Question: Is there a standard implementation or library that provides a GUI toggle switch in Swing? I know Swing provides a toggle , but the UX leaves a bit to be desired. I'm looking for this:

Also, is there a canonical term for this type of control? The Apple HIG refer to it as a UISwitch. I also tried searching for "toggle switch", but I didn't have much luck. (Plenty of JavaScript results, but nothing native.)
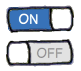
Answer: You might mimic it by using two icons to represent on & off, then set those to a 'JToggleButton'.
As an aside, users want to see logical and consistent GUIs that represent the 'path of least surprise', it's developers that think users want a 'beautiful, clever' GUI (and that they can design one). Why on earth would they want such a control over a standard toggle-button?